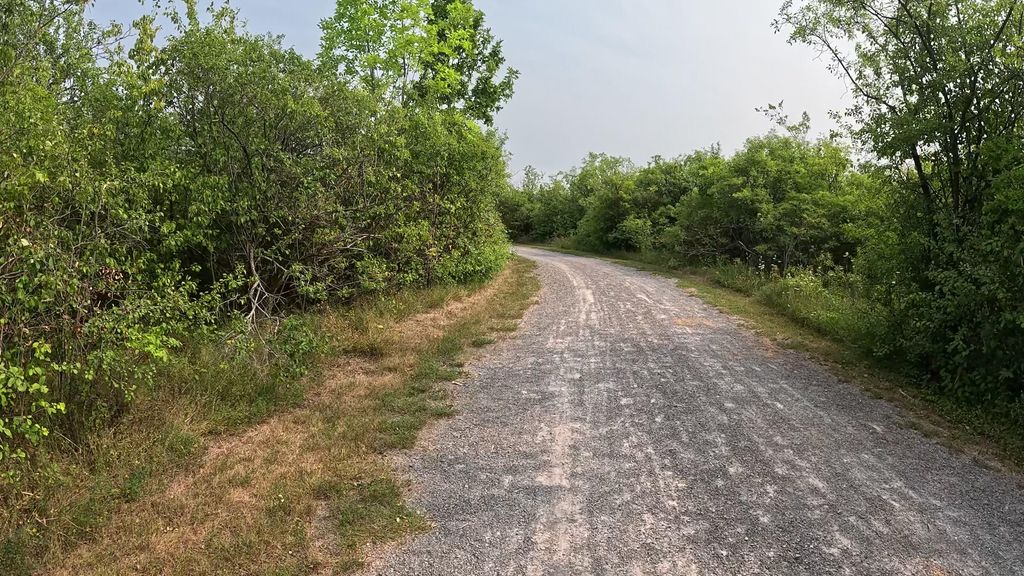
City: ottawa-gatineau